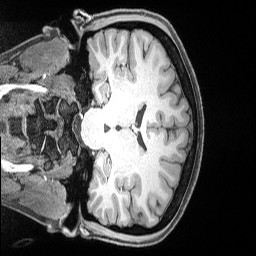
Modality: T1w
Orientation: coronal
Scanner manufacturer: siemens
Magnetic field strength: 3 T
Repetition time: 2.53 s
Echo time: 0.00169 s